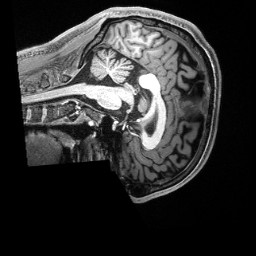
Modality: T1w
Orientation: sagittal
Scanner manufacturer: siemens
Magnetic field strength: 3 T
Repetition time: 2.5 s
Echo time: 0.00231 s